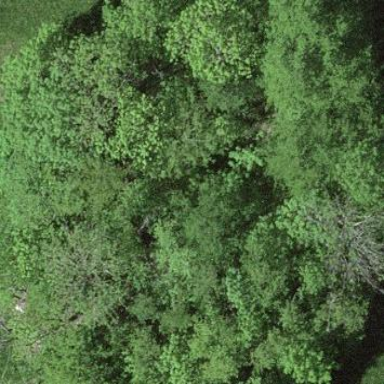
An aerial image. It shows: Forest area.